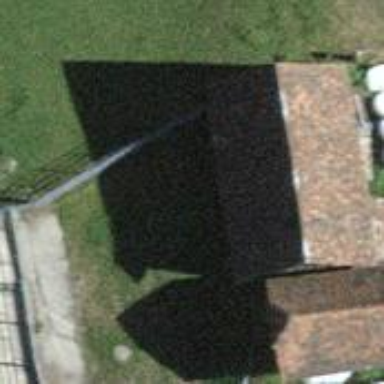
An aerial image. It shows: Barn.